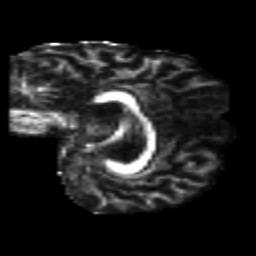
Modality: FA
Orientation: sagittal
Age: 22
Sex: female
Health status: healthy
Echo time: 0.074 s